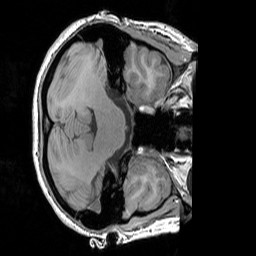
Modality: T1w
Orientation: axial
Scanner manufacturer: siemens
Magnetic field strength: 3 T
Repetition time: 1.83 s
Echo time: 0.00303 s